Question: Count the number of objects in the diagram.
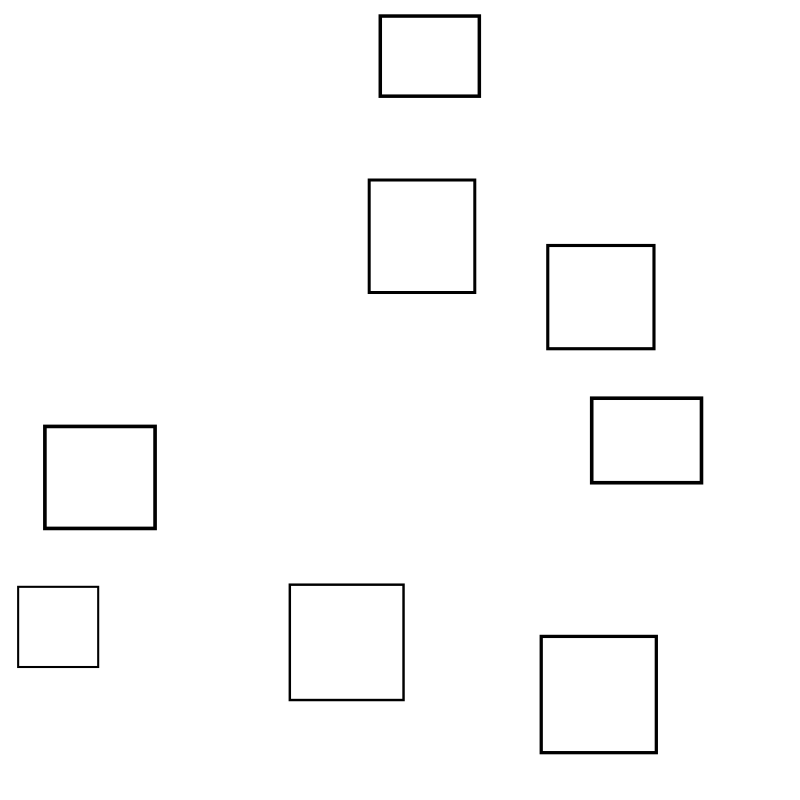
Answer: 8